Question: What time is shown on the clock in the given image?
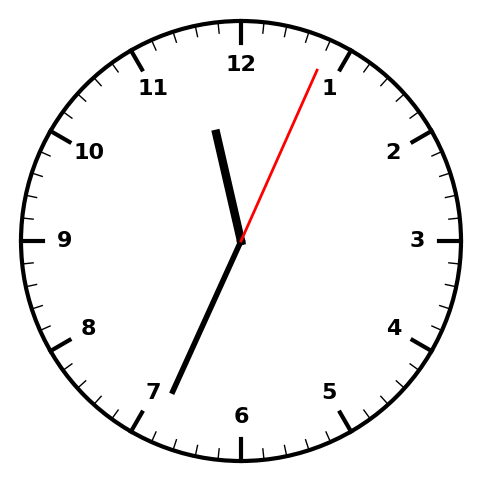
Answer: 11:34:04